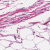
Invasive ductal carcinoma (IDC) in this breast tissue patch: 0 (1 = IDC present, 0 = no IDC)